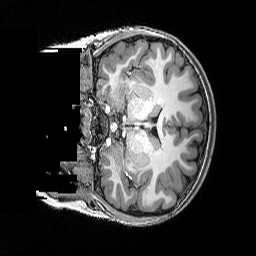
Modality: T1w
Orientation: coronal